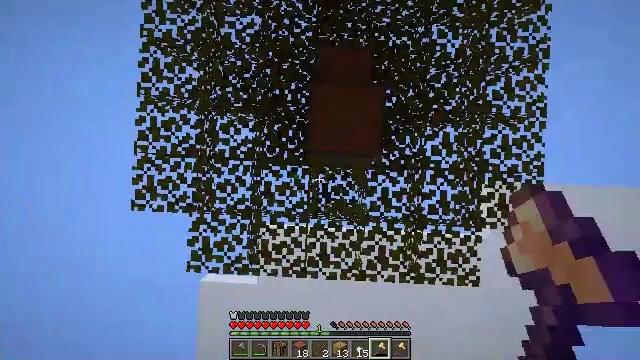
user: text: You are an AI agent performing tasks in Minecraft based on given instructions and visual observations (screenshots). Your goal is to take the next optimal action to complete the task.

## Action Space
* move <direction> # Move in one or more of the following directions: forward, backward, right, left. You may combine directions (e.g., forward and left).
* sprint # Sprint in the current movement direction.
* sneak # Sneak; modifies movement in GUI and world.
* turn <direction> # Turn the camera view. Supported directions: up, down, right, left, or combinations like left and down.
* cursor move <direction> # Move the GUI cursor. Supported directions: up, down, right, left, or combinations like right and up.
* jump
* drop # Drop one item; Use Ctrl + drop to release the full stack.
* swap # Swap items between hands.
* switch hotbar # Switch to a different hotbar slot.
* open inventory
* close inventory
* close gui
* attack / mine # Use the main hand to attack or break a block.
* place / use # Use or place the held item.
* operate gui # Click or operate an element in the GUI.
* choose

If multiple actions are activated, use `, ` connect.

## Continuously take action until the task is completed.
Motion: motion action
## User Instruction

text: Remove acacia leaves from the branches.
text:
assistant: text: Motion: attack / mine